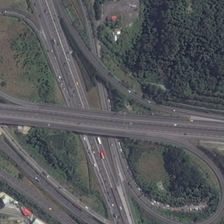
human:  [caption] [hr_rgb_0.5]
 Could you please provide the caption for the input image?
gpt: a large number of trees and lawns are planted near the viaduct .

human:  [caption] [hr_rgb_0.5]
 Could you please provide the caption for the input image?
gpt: there are many houses on the side of the viaduct .

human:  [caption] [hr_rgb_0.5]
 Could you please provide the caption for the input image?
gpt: there are many houses on the side of the viaduct .

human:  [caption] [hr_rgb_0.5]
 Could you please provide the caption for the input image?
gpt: a large number of trees and lawns are planted near the viaduct .

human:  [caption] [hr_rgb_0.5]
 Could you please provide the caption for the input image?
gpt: there are many houses on the side of the viaduct .